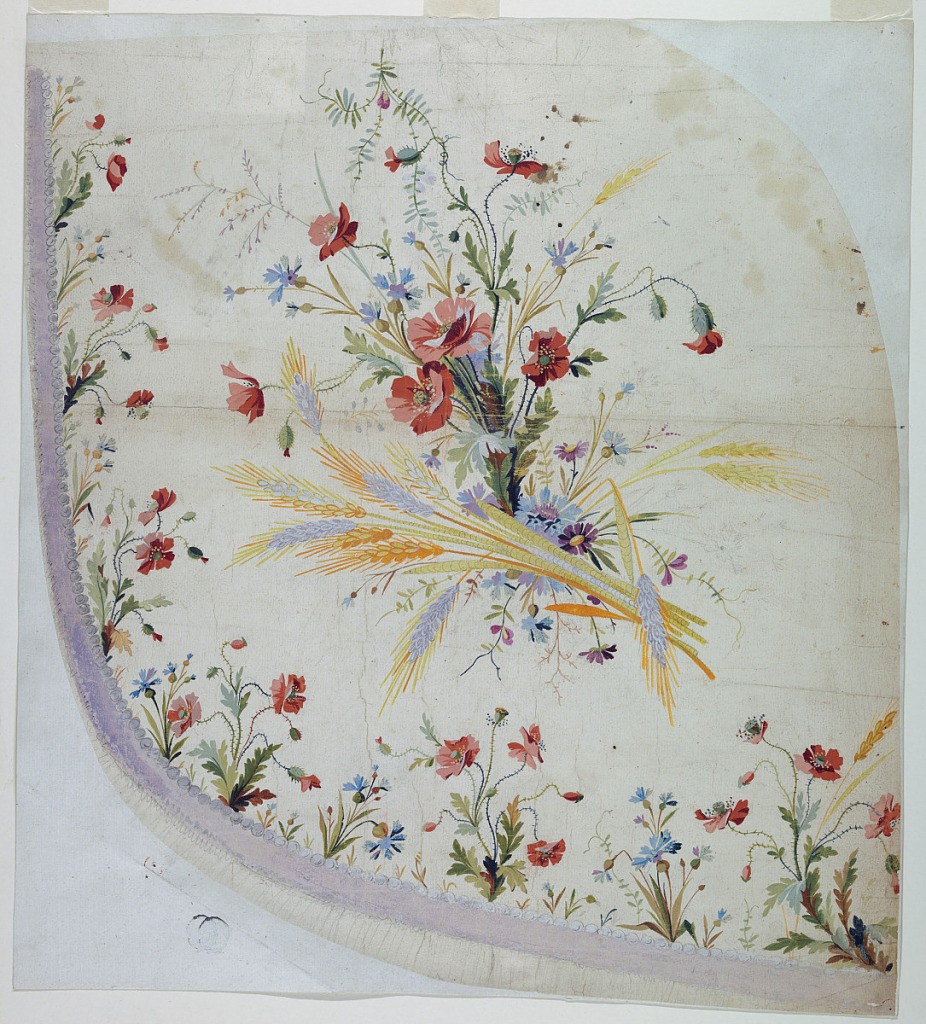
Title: Design for Embroidery of Overskirt, for Fabrique de St. Ruf
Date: ca. 1785
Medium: Brush and gouache, graphite on paper
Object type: Drawing
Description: Vertical rectangle.  A bunch composed of poppies and other blossoms and ears of grain is shown in the wedge.  Plants of poppies and cornflowers alternate among the hem, small plants grow in the intervals.  A row of beads and a ribbon form the hem.  Reverse:  rough sketch of the bunch of flowers.